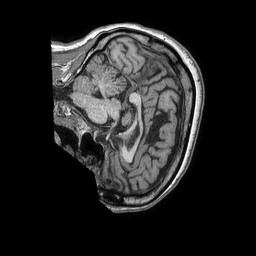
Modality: T1w
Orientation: sagittal
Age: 58
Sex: female
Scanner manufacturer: philips
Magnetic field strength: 1.5 T
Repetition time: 0.007531 s
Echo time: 0.003428 s